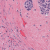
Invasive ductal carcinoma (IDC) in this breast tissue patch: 1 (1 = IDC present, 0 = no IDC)